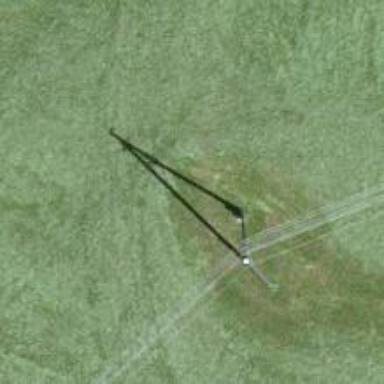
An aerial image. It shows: Power pole.